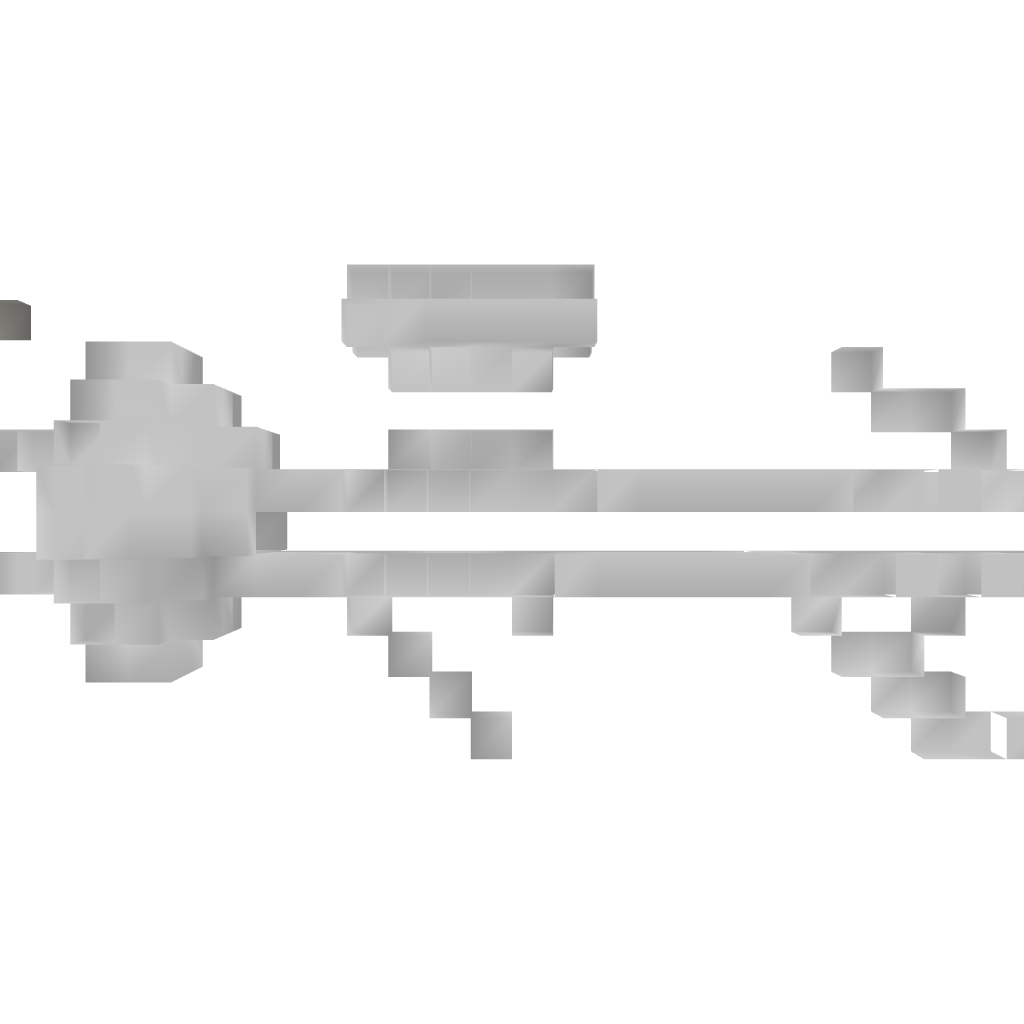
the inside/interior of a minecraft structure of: Thunder Gun